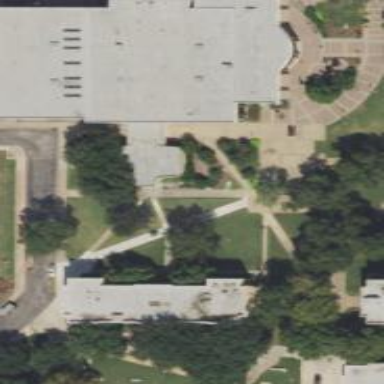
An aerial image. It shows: Building that serves as library.